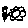
Label: flower